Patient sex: F
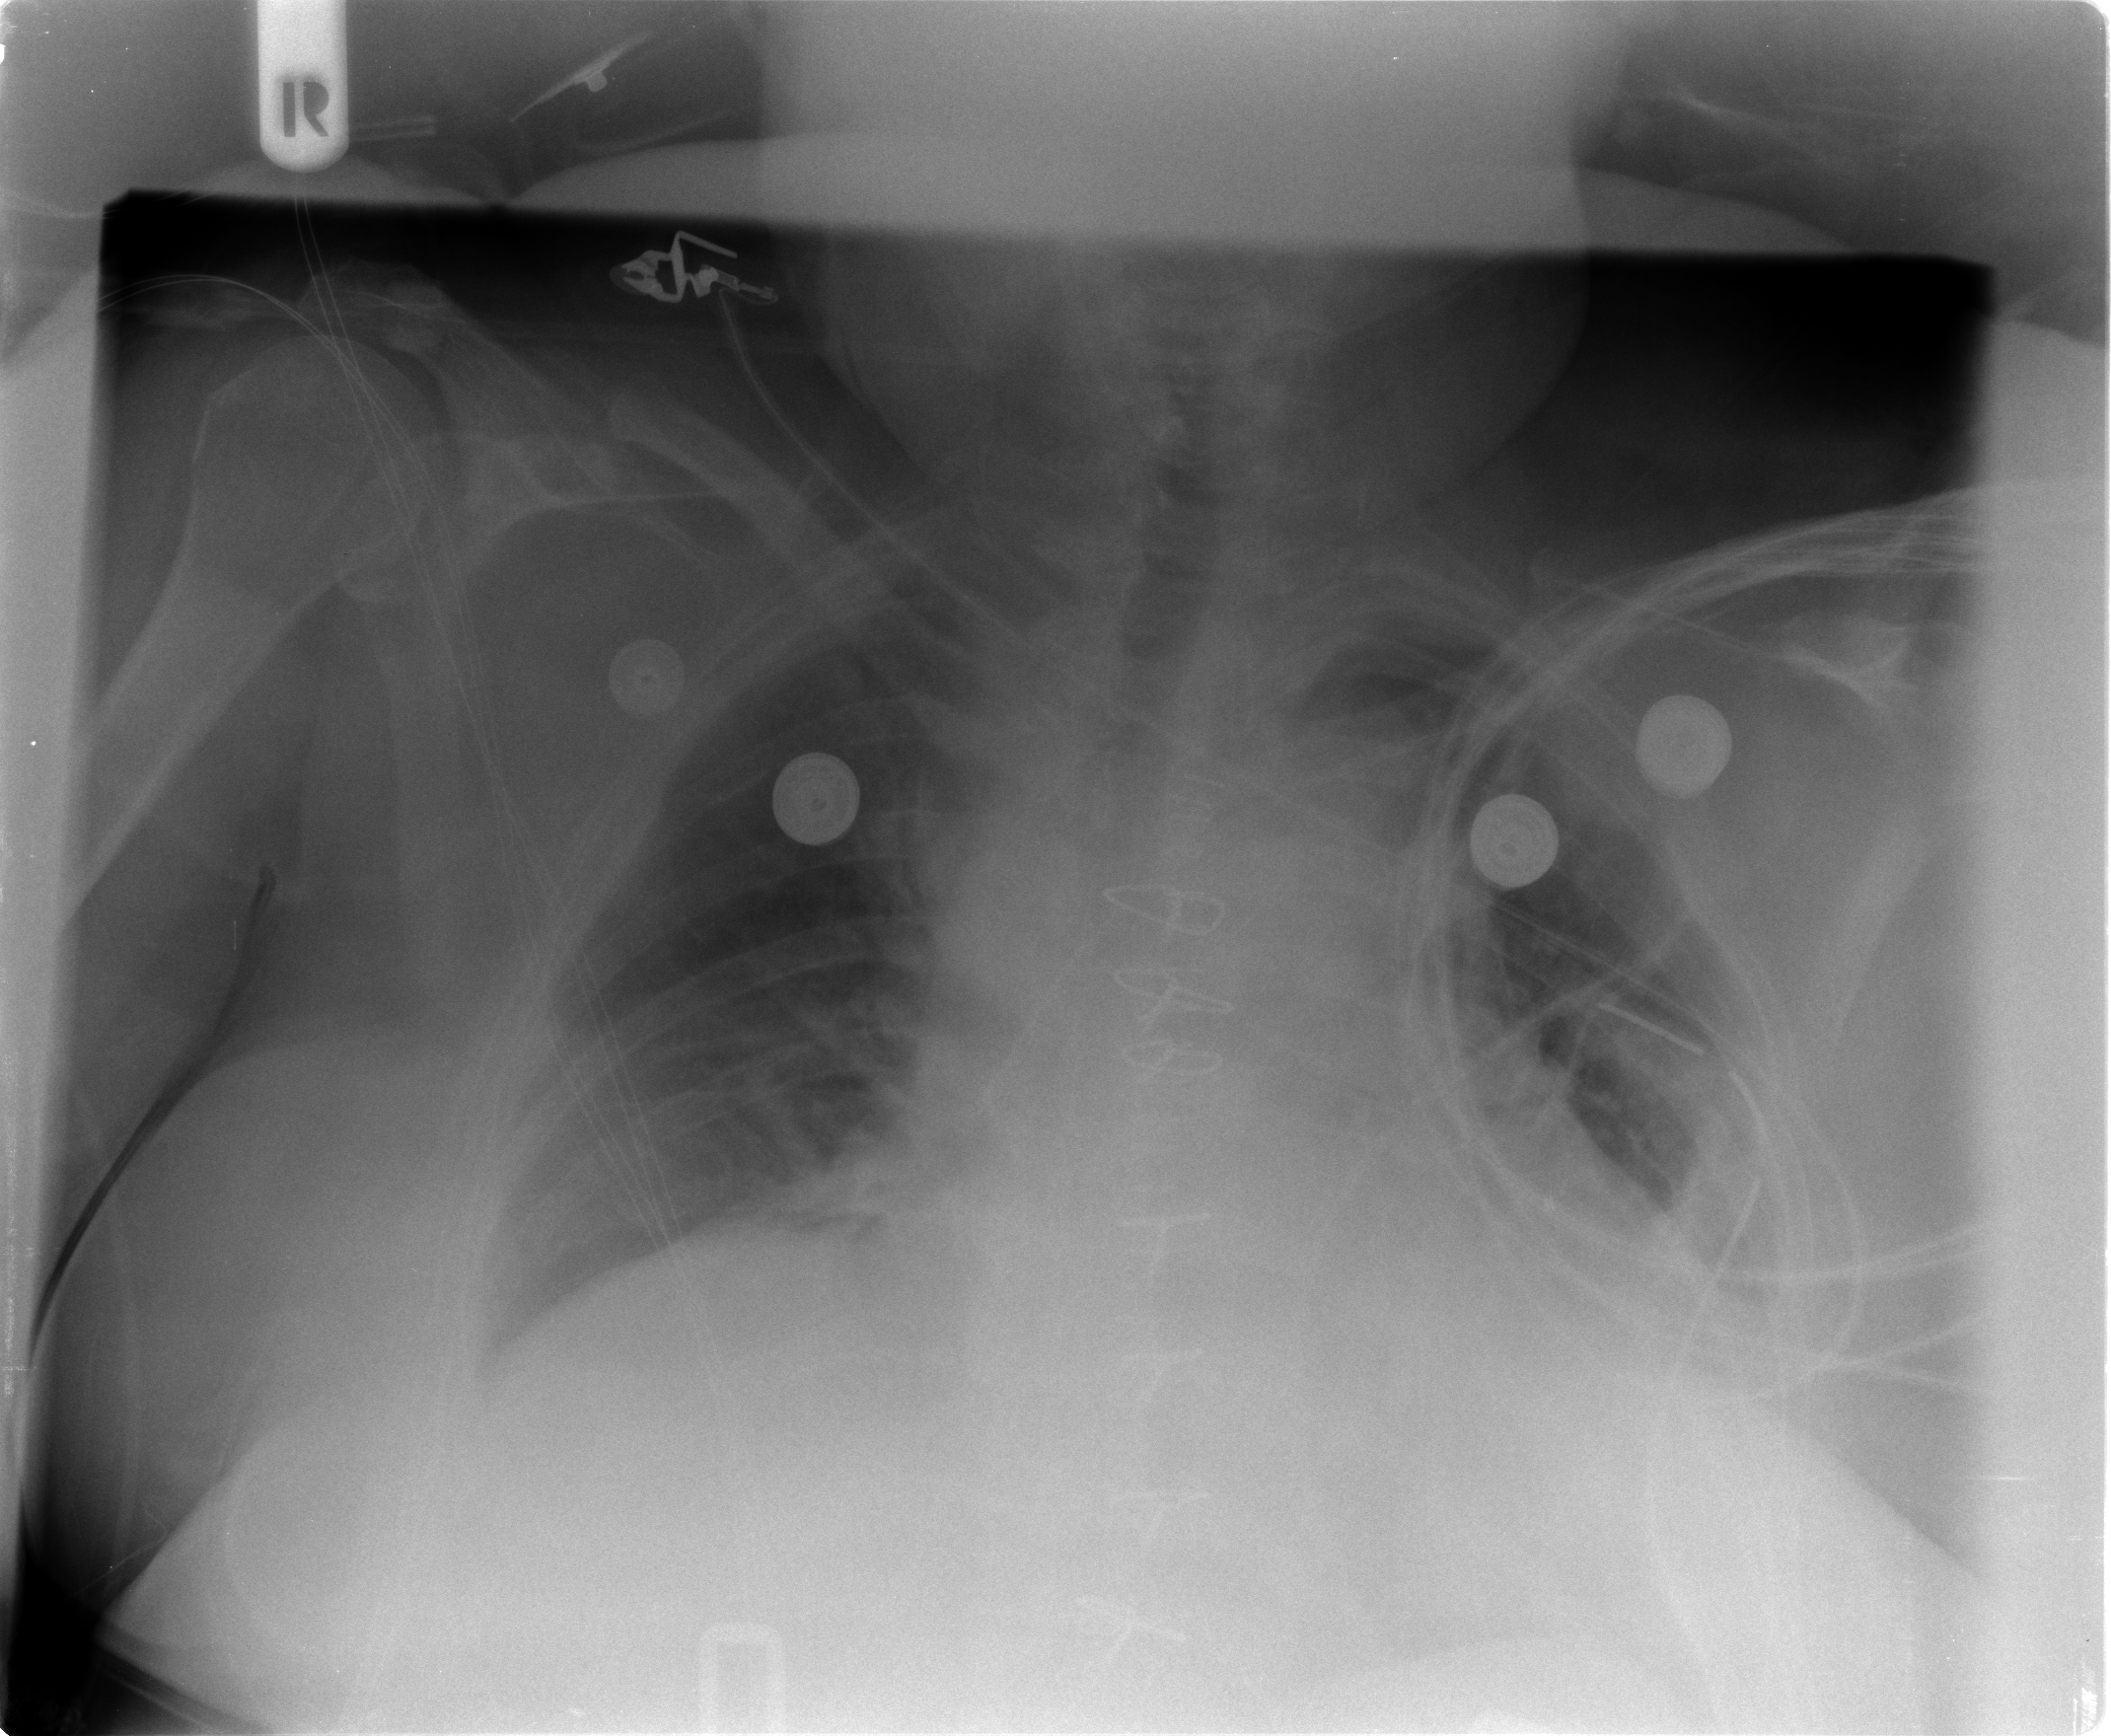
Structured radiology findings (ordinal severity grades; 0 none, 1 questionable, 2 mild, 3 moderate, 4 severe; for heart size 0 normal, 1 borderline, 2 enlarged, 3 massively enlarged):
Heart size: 2
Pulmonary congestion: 2
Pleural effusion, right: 1
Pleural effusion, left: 2
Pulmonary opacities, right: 0
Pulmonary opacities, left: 0
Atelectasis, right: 2
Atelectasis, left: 2